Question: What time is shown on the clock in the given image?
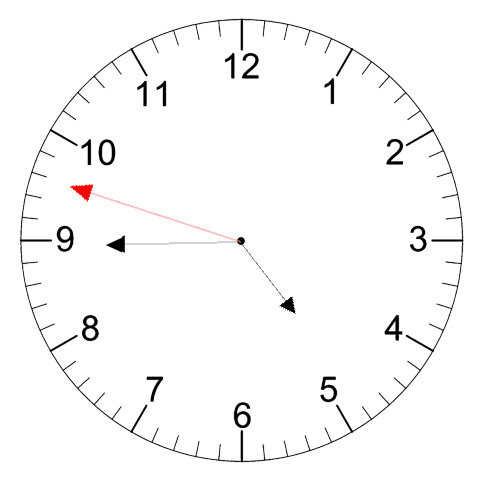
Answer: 04:44:48